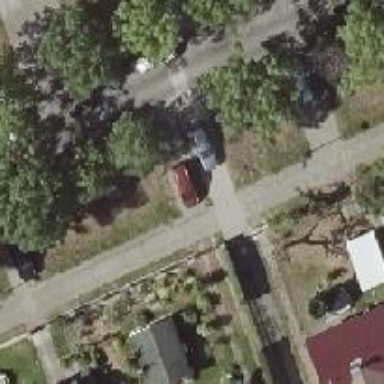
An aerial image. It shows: Concrete driveway serving as service road.